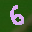
Label: 6